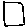
Label: square